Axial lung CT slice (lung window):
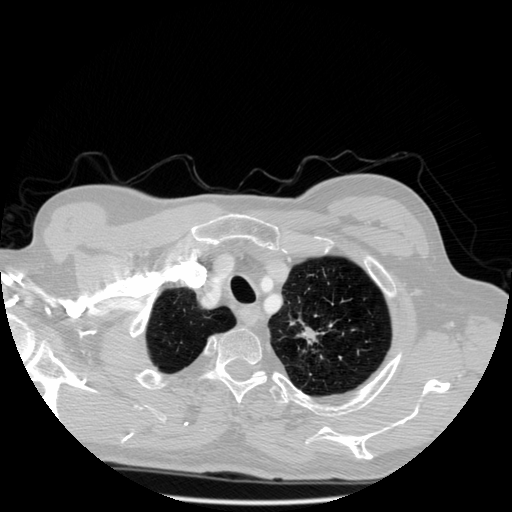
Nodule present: yes
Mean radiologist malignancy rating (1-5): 4.667